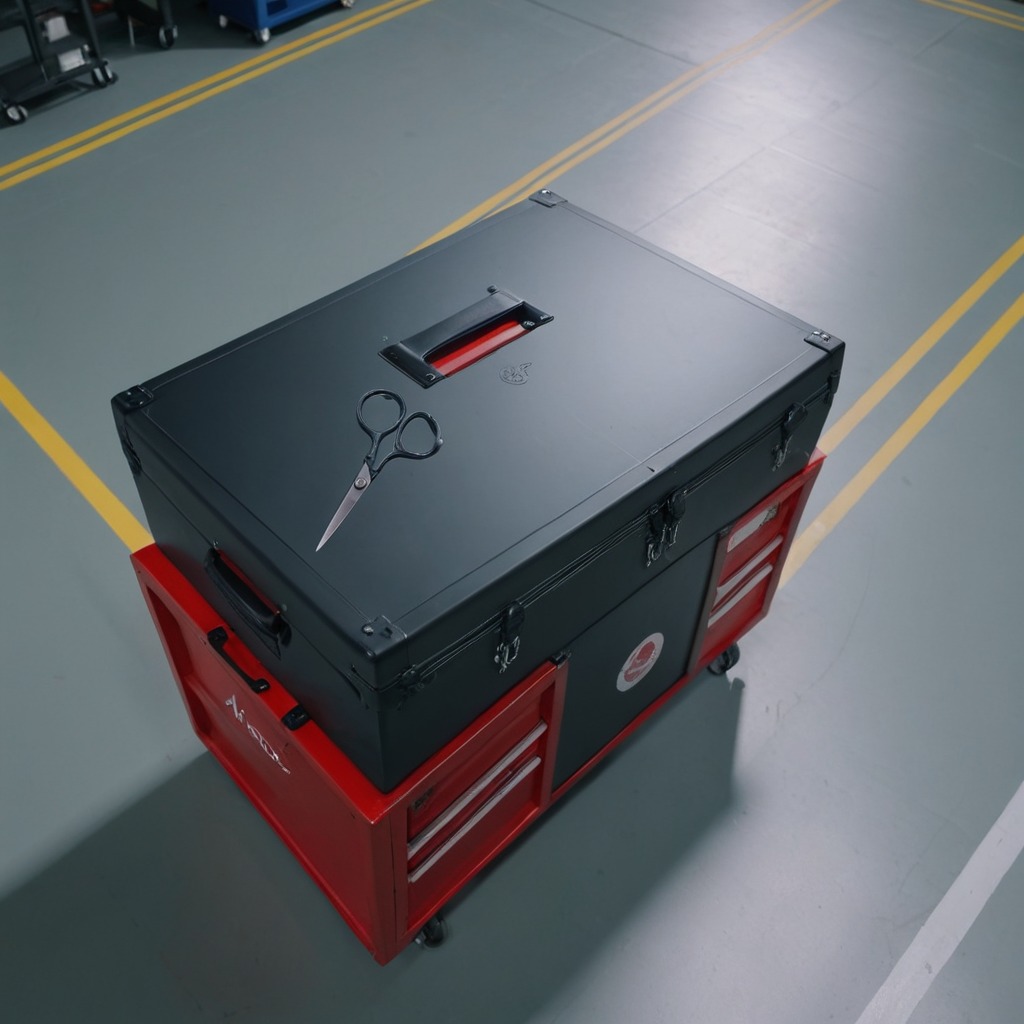
A scissor lying on the toolbox surface in an airplane hangar workshop.